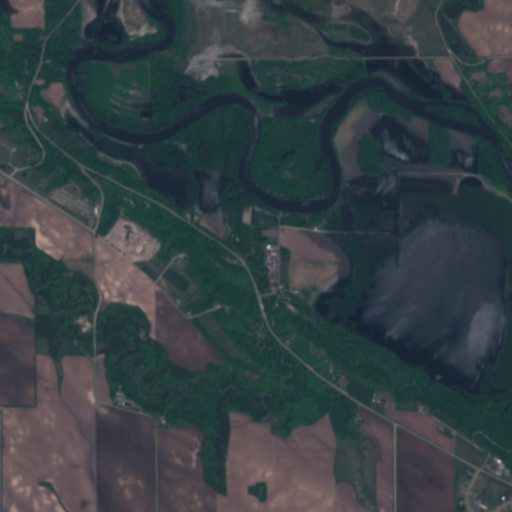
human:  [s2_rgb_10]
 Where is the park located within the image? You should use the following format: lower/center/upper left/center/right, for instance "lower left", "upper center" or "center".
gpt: The park is located in the upper left of the image.
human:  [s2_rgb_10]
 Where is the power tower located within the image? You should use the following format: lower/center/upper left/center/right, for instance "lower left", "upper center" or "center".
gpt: The power tower is located in the upper right of the image.
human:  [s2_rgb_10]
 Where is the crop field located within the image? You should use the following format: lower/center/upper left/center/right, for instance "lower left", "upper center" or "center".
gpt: There is no crop field in the image.